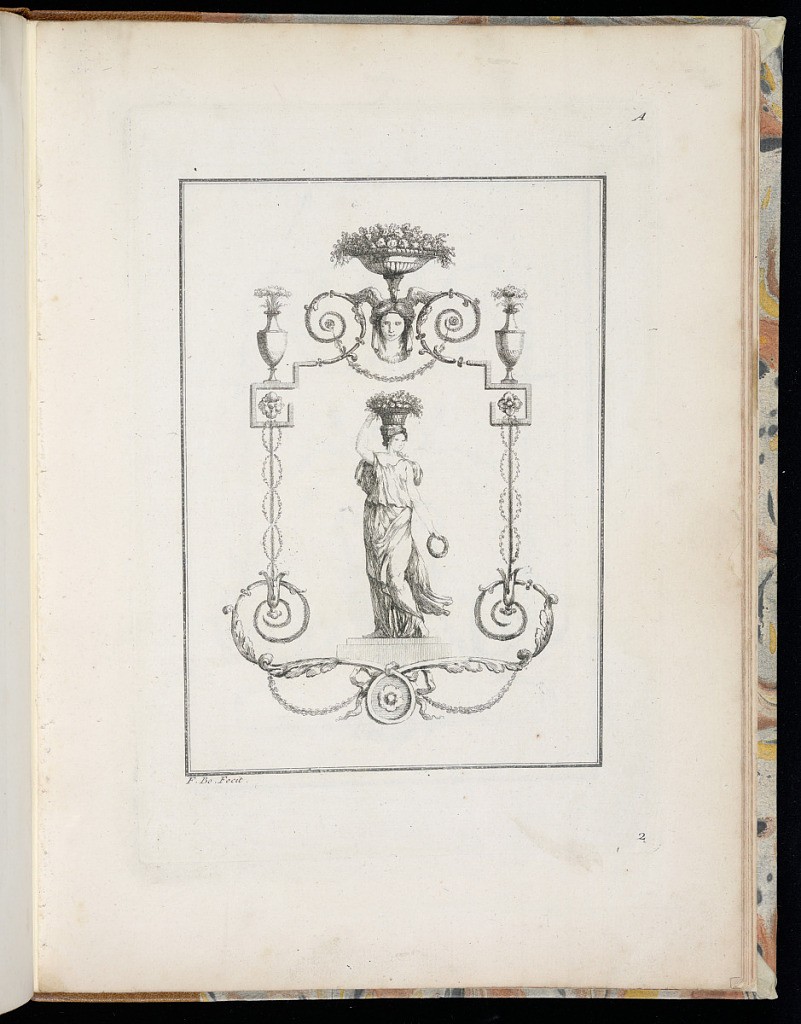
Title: Arabesque Panel Design
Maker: Juste-François Boucher, French, 1736 – 1782
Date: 1775–88
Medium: Etching on paper
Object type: Print
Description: An arabesque panel design featuring a female figure in classical dress with a basket of flowers on her head and standing on a plinth, framed by scrolling leaves, fleurons, festoons of leaves, vases, flowers, and a winged mascaron (mask). The plate is numbered and signed.